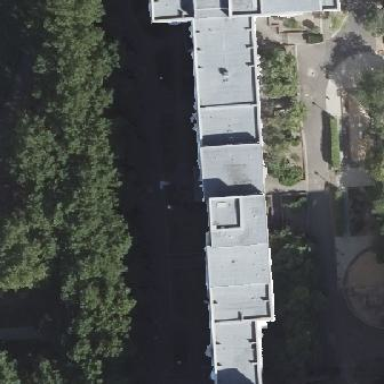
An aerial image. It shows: Modern apartment building with flat roof. The building is painted in white color.